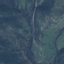
Land use / land cover: HerbaceousVegetation